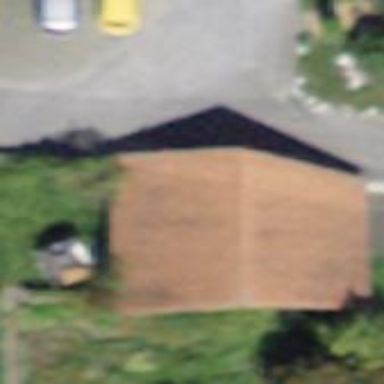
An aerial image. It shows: Garage building.